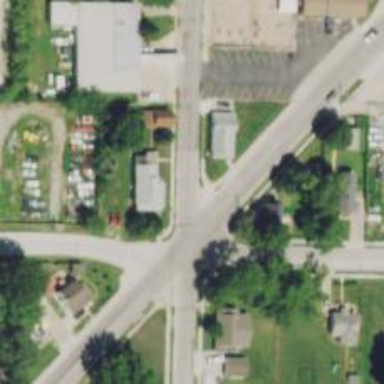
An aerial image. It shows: Road with stop sign.